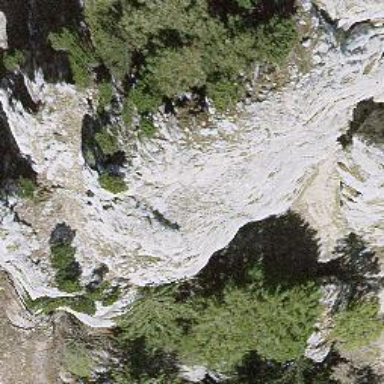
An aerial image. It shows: Landscape of bare rock.